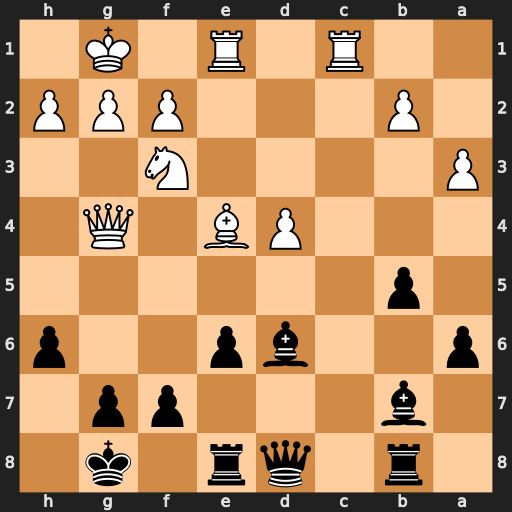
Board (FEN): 1r1qr1k1/1b3pp1/p2bp2p/1p6/3PB1Q1/P4N2/1P3PPP/2R1R1K1
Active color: b
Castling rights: -
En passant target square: -
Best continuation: f5 Bxf5 exf5